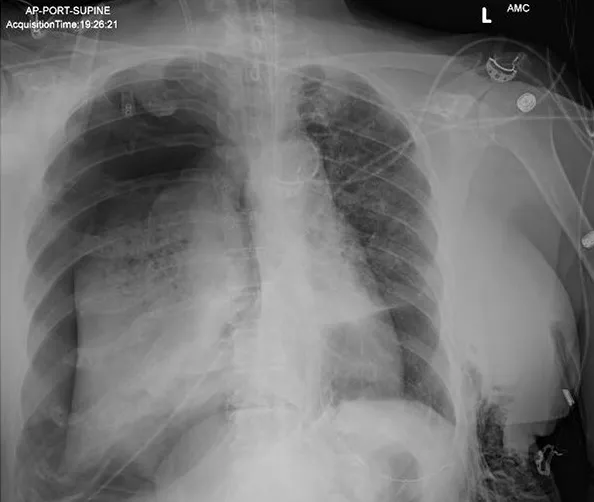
AP supine chest radiograph showing right-sided pneumothorax.
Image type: radiology (x_ray)